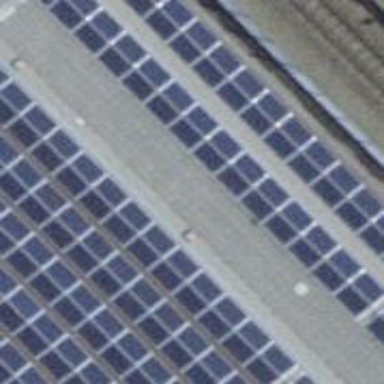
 consisting of solar photovoltaic panels."